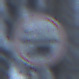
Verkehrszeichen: Mautpflicht
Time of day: MorningAfternoon
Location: Outdoor (Nature)
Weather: Clear
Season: Winter
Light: Natural